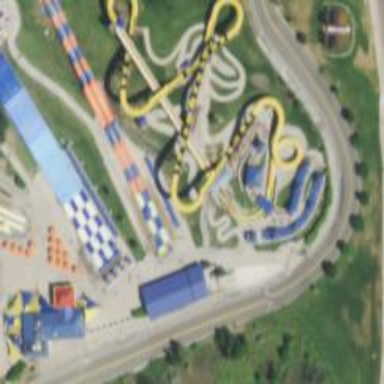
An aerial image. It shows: Building passage styled as tunnel with water slide attraction.